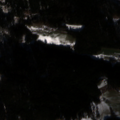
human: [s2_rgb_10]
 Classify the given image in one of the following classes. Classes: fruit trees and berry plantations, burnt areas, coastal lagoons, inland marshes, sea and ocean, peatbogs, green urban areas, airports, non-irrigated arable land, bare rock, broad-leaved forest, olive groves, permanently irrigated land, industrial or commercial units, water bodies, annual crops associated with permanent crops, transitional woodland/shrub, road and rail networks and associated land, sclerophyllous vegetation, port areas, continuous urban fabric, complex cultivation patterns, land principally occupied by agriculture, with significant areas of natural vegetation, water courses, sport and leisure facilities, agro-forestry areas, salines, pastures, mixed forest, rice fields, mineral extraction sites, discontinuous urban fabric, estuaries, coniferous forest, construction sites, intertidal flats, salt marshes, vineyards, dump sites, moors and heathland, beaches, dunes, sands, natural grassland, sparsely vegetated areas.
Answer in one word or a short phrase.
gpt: pastures, coniferous forest, mixed forest